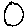
Label: circle